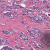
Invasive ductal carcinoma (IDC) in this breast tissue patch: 1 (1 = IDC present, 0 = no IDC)